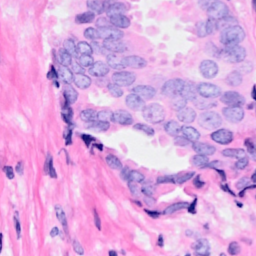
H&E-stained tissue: Breast